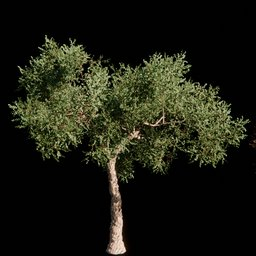
Label: nature